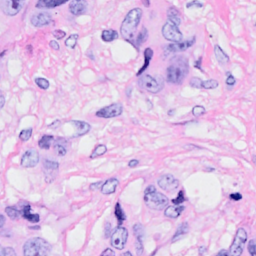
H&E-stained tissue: Breast